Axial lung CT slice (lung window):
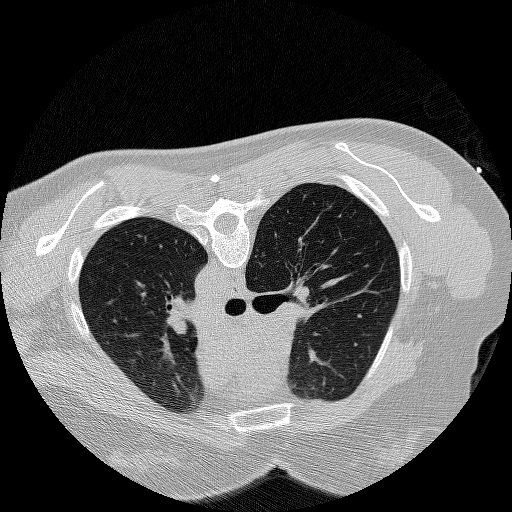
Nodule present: no